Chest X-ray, PA view. Patient: 50 years old, sex M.
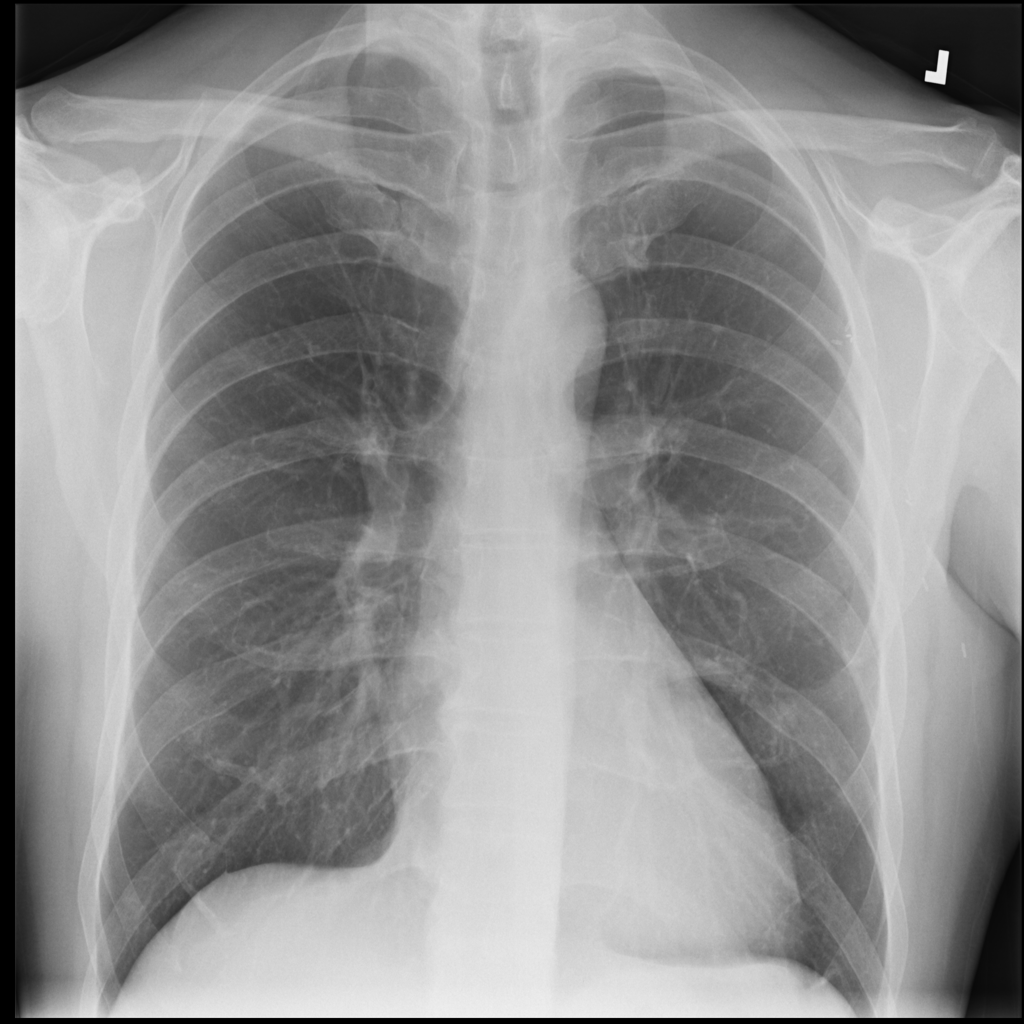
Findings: No Finding